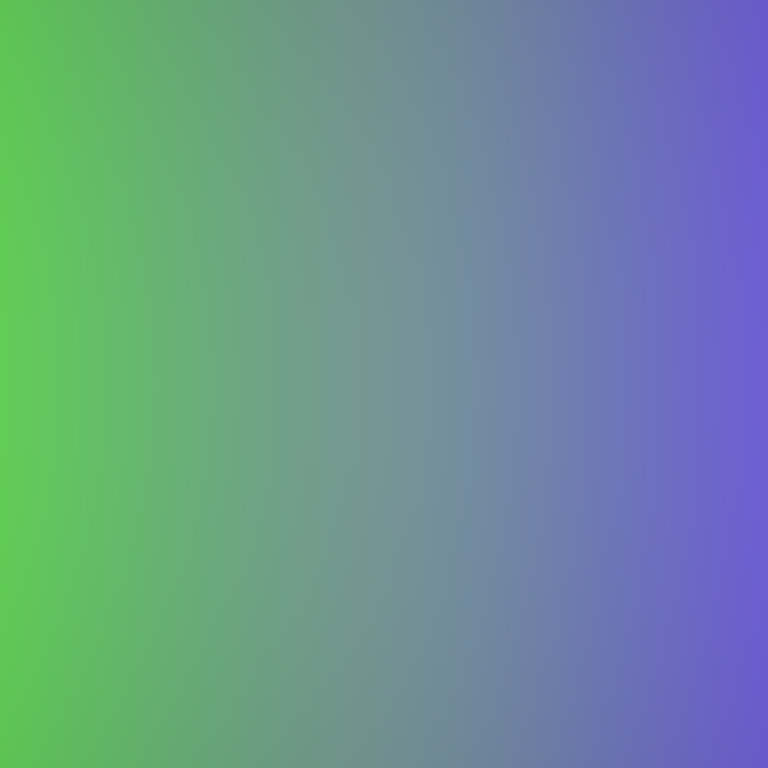
Abstract light effect, smooth gradient from vibrant green to soft purple, calm atmosphere, diffuse light, no room, no furniture, no objects.